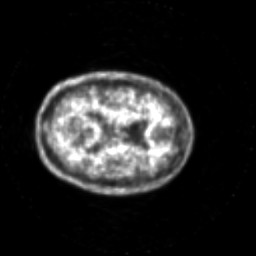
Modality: PET
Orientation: axial
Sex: male
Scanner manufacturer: siemens